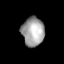
Tissue: lung
Cell type: T cells
Senescence score: 0.1657
Nuclear area (px): 638
Mean DAPI intensity: 162.172